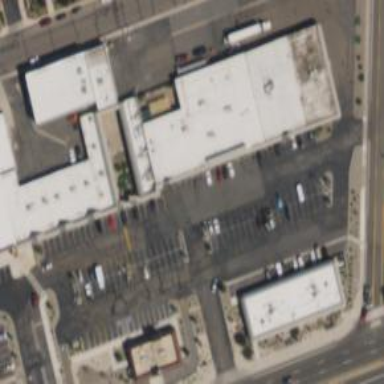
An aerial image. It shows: Retail building.